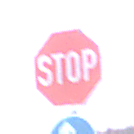
Verkehrszeichen: Stop
Zusatzzeichen unten: VorgeschriebeneFahrtrichtungGeradeausOderRechts
Umgebung: Outdoor, Nature
Tageszeit: MorningAfternoon
Wetter: PartlyCloudy
Licht: Natural
Jahreszeit: NotSpecified
Kontrast: HighContrast